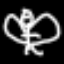
Label: angel